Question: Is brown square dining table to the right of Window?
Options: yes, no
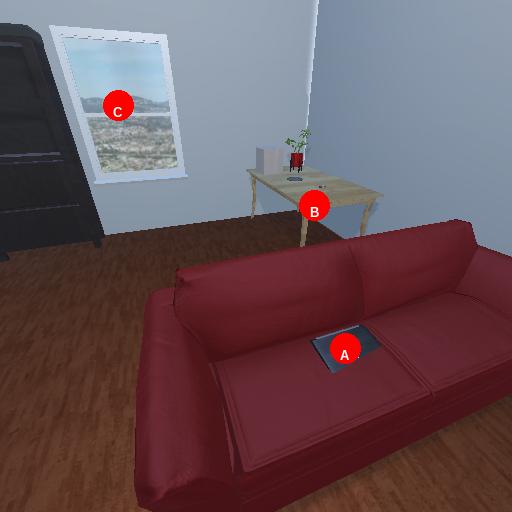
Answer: yes